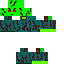
A female skeleton skin with dark skin, wearing red bald dressed in a green_skin hoodie and black pants, featuring a closed mouth.